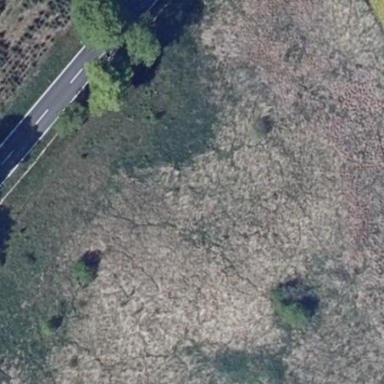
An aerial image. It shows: Open area covered with grass.